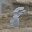
Label: 8